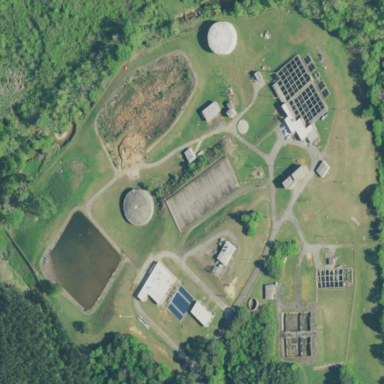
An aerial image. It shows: Wastewater plant.